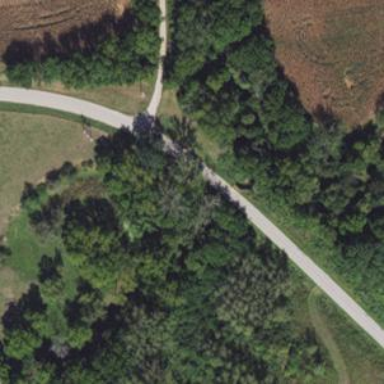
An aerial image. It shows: Residential road with bridge.